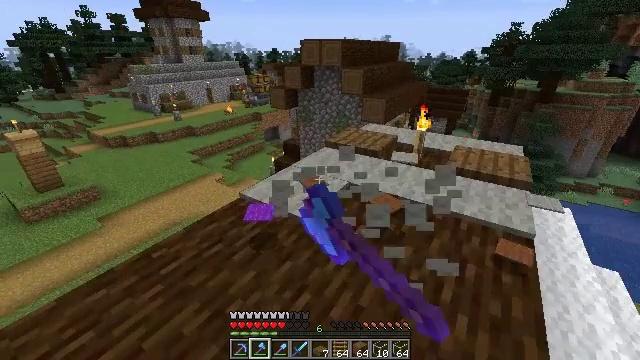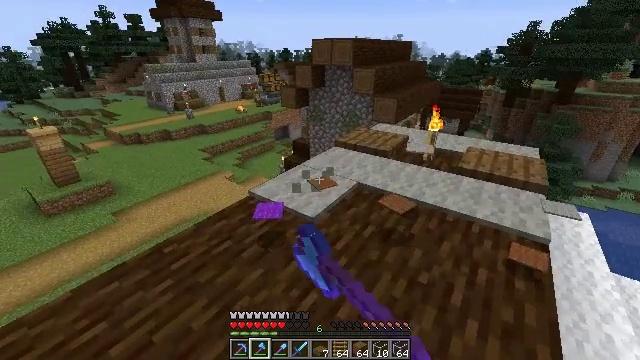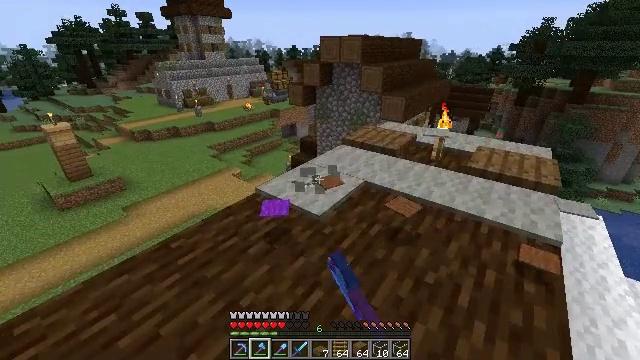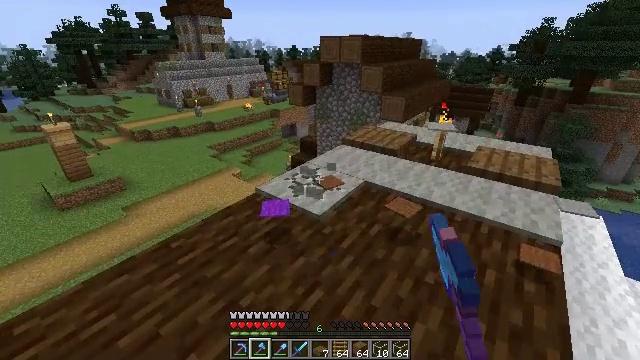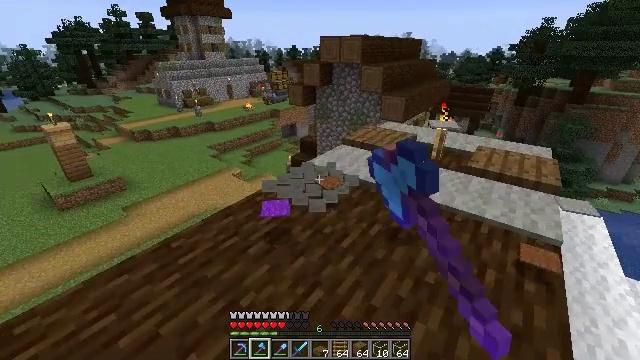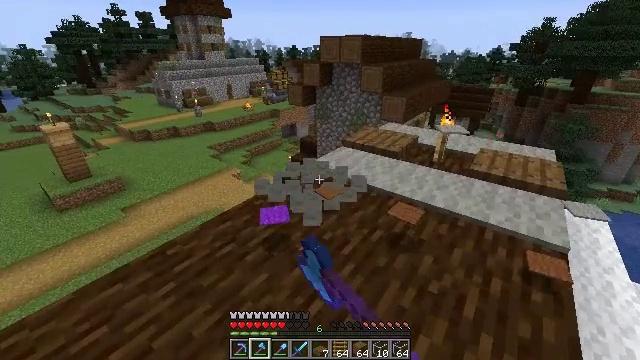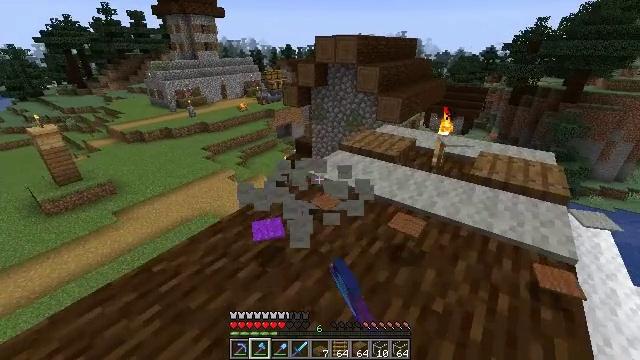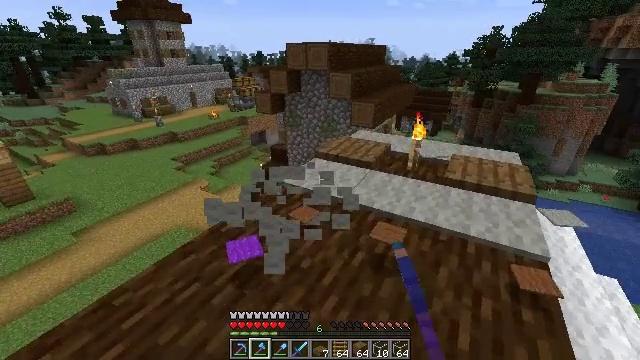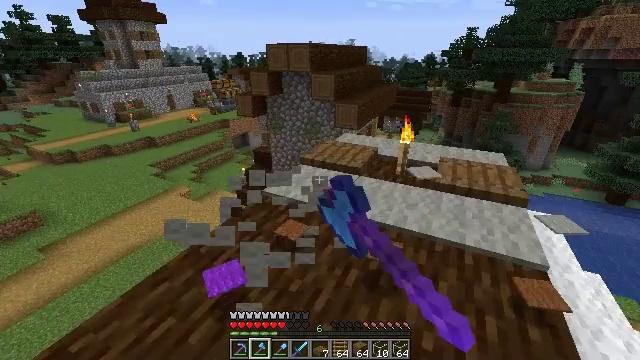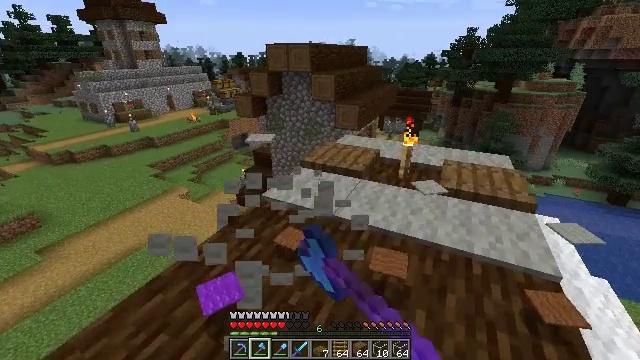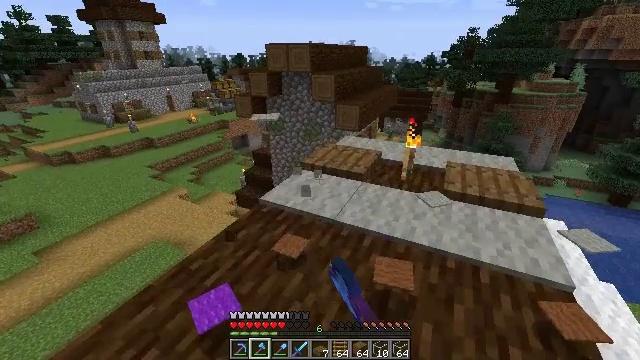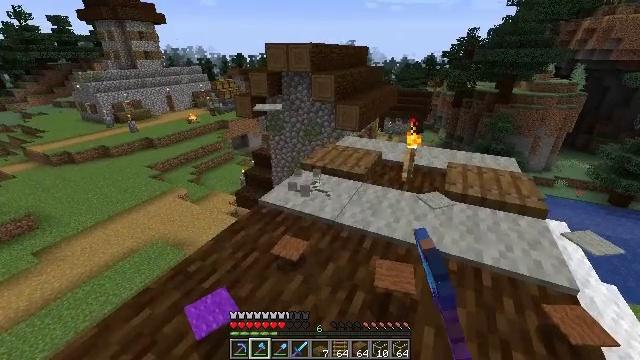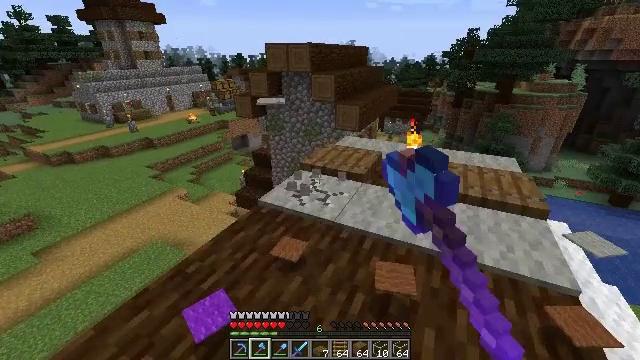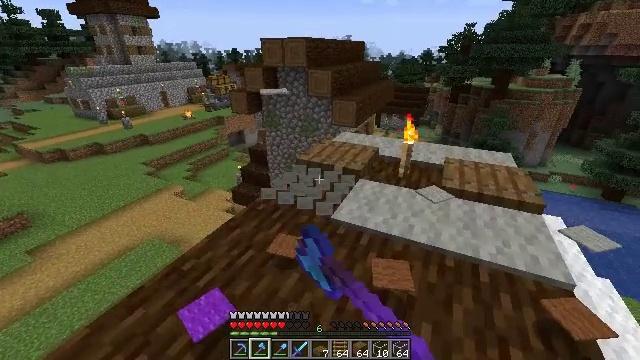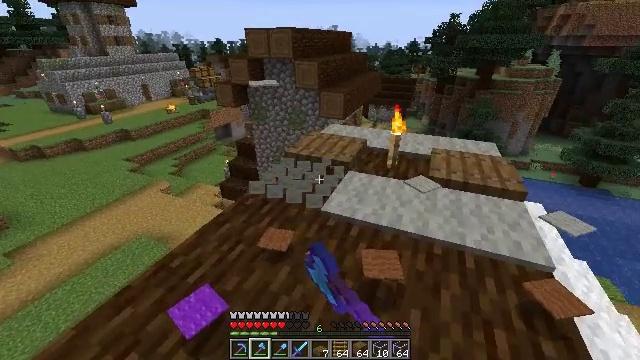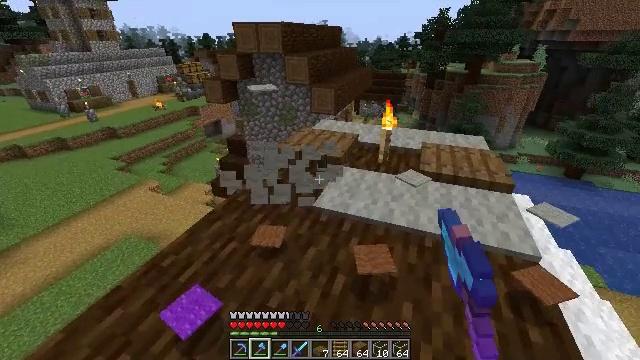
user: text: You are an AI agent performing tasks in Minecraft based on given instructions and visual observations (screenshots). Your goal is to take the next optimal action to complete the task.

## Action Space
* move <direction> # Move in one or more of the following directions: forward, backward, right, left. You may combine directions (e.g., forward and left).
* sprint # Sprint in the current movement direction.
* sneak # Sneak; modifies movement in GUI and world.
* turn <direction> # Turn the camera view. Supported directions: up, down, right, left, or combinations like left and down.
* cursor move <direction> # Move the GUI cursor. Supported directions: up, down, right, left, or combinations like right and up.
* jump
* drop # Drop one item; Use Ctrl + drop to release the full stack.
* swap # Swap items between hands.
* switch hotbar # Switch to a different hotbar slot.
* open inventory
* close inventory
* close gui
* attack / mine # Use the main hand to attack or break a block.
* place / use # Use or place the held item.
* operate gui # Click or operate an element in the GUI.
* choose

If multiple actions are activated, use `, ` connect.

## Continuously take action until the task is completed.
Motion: motion action
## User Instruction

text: Pick up the light gray carpet.
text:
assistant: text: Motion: turn left, attack / mine
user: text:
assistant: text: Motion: turn left, attack / mine
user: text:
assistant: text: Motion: attack / mine
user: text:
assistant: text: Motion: attack / mine
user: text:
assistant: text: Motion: move forward, attack / mine
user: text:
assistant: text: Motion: move forward, turn right, attack / mine
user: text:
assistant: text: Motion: move forward, turn right and up, attack / mine
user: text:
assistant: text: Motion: move forward, turn right, attack / mine
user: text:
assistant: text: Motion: attack / mine
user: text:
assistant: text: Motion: attack / mine
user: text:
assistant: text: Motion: attack / mine
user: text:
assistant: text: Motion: attack / mine
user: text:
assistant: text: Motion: attack / mine
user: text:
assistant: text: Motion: turn right and down, attack / mine
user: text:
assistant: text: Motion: turn right, attack / mine
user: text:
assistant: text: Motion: turn right, attack / mine
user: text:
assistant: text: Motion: turn right and down, attack / mine
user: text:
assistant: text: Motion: turn right, attack / mine
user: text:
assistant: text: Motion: attack / mine
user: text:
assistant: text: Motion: turn right, attack / mine
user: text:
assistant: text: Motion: turn right, attack / mine
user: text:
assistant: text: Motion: attack / mine
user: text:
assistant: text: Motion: attack / mine
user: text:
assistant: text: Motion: attack / mine
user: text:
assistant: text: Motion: turn right, attack / mine
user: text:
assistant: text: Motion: turn right, attack / mine
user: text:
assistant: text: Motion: attack / mine
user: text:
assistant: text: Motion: attack / mine
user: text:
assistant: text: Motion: attack / mine
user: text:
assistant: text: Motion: attack / mine